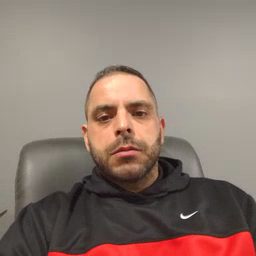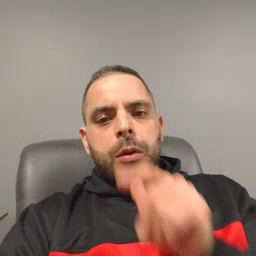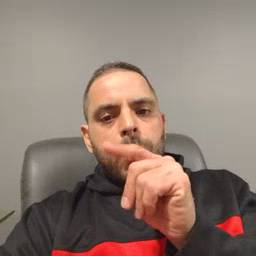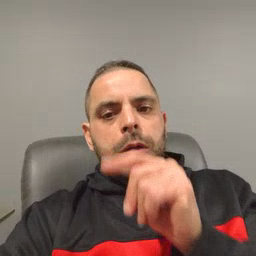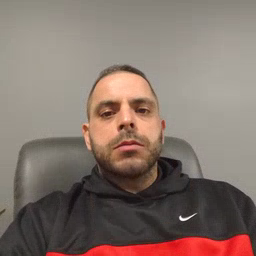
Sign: who